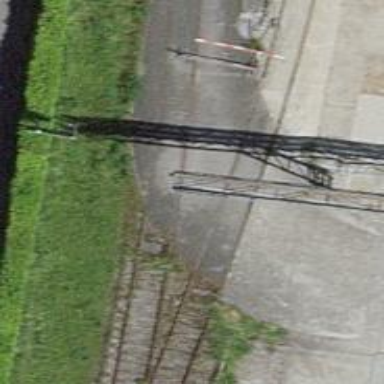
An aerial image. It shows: Disused railway spur with one track.